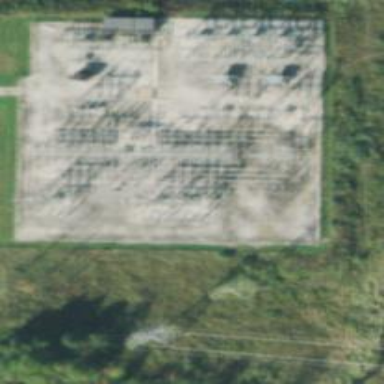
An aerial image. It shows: Chain link fence surrounds transmission level power substation.